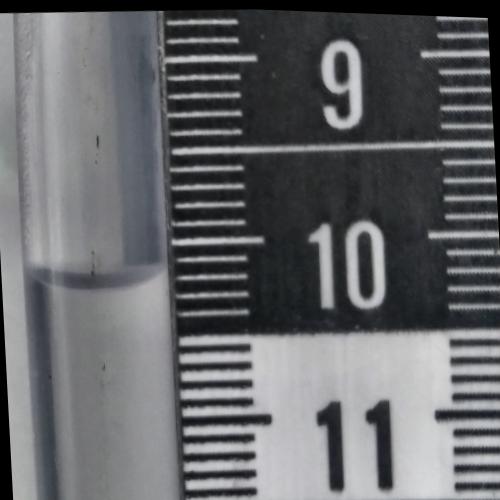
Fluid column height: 10.2 cm